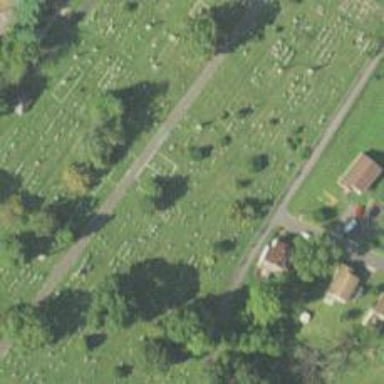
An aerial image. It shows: Memorial site with historic significance.